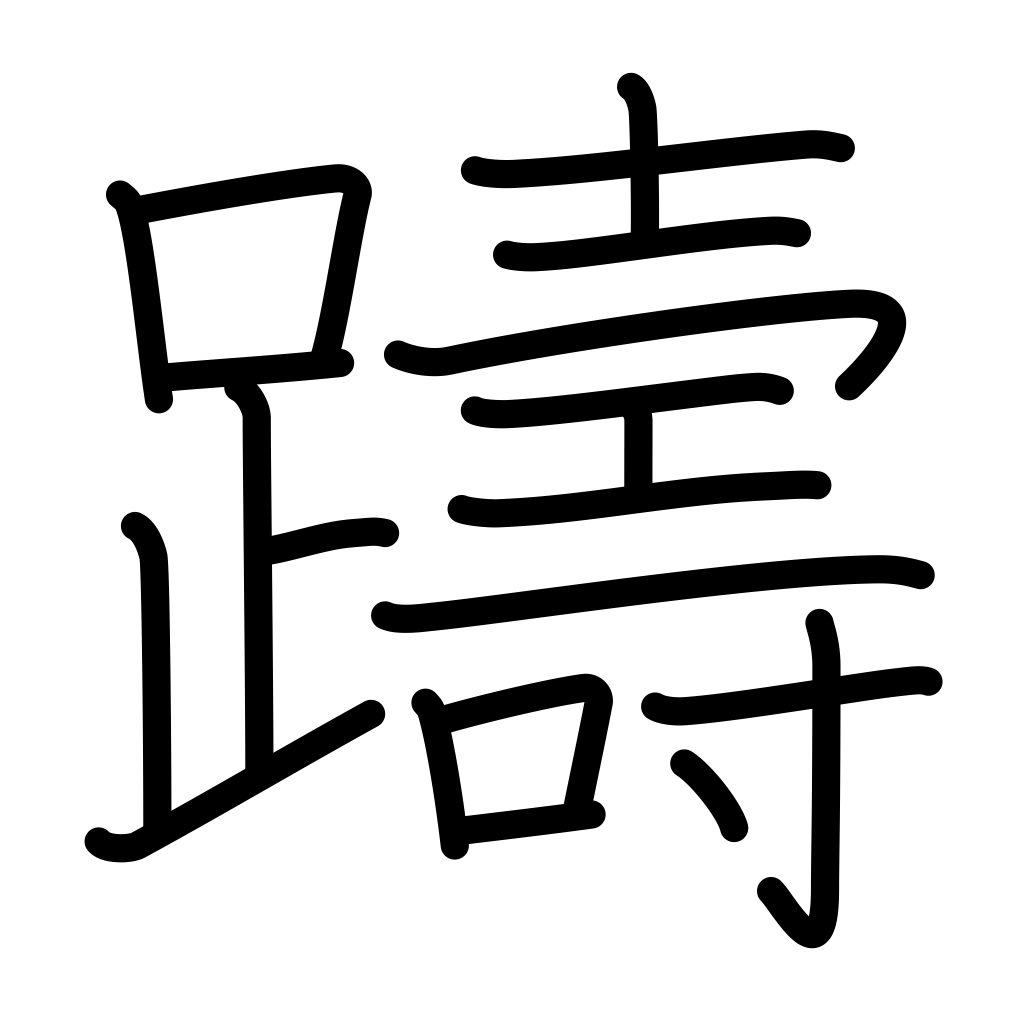
Meaning: hesitate